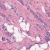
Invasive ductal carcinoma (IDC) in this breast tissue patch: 1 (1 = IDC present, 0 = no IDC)